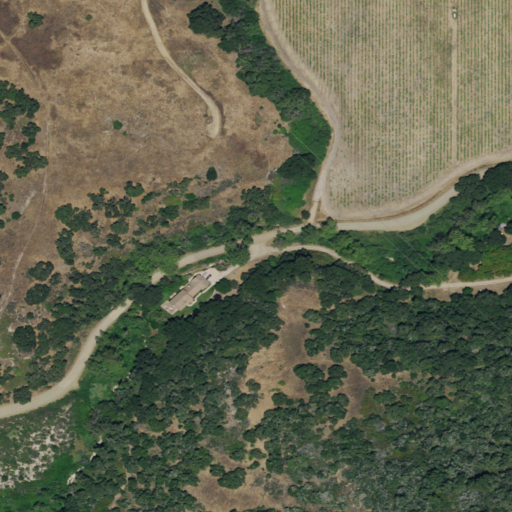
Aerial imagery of valley in California named Adobe Canyon containing shrub, grassland, mixed forest, open development, evergreen forest, low intensity development, and herbaceous wetlands